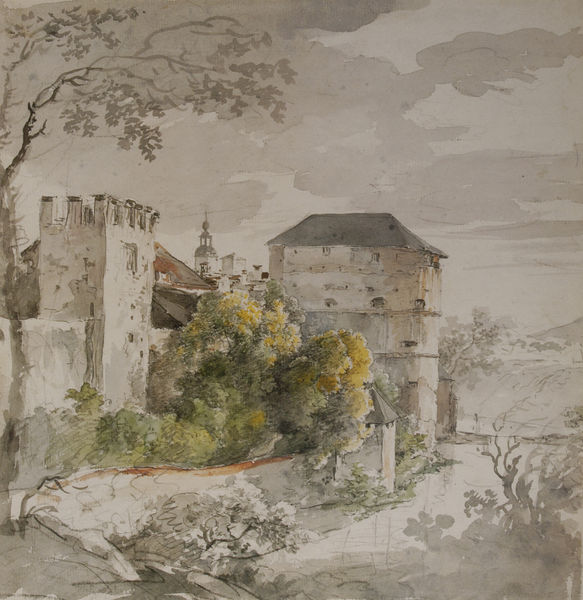
Titel: Der Jungfernturm am Kapuzinergraben in München
Künstler: Johann Georg von Dillis
Standort: München
Institution: Staatliche Graphische Sammlung
Schlagwörter: baum, berg, blätter, feder, felsen, himmel, laub, schatten, wasser, weiß, wolken, aquarell, bäume, fluss, gelb, grün, kirchturm, landschaft, ocker, see, stadt, teich, ufer, braun, grau, hell, hintergrund, licht, nacht, orange, pastell, schwarz, zeichnung, anlage, blick, dach, gebäude, haus, rot, schloss, weg, wolke, beige, architektur, spitze, stein, steine, hügel, natur, wind, busch, büsche, gebüsch, kirche, pfad, land, pflanze, pflanzen, wald, kirchturmspitze, turm, papier, ansicht, perspektive, berge, fels, gebirge, dorf, dächer, mauer, ziegel, graphik, herbst, flus, romantik, zinnen, befestigung, laviert, tusche, wasserfarben, ruine, burg, türmchen, türme, festung, koloriert, flecken, gemäuer, stadttor, sims, gesims, mauern, reise, graben, stadtmauer, eiche, burggraben, graus, mittelalterlich, bergfried, zinne, federzeichnung, etage, reiseskizze, zinnenkranz, handzeichnung, aquarelliert, augsburg, coloriert, burgmauer, burganlage, wachturm, aqurell, spigelung, auqarell, wehrturm, schießscharte, wachhäuschen, böume, dächr, eingefärbt, burgfried, gegend, wolekn, entlang, stdt, zinken, zugewachsen, turmhäuschen, bauk, bergfreid, rburg, #turm